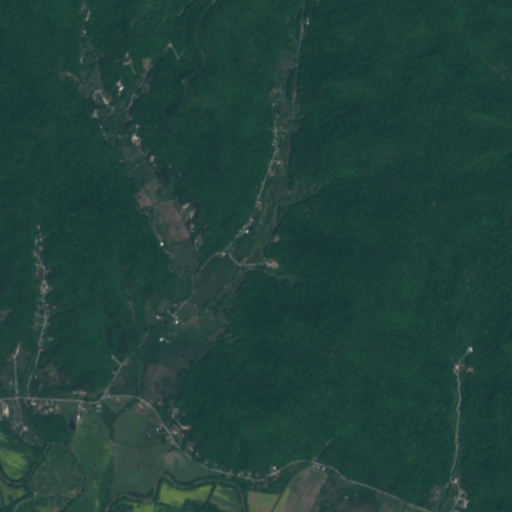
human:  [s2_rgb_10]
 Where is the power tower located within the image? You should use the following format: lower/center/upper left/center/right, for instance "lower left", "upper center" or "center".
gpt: The power tower is located in the lower left of the image.
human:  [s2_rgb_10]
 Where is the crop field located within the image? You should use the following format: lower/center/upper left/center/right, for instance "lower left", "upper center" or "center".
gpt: There is no crop field in the image.